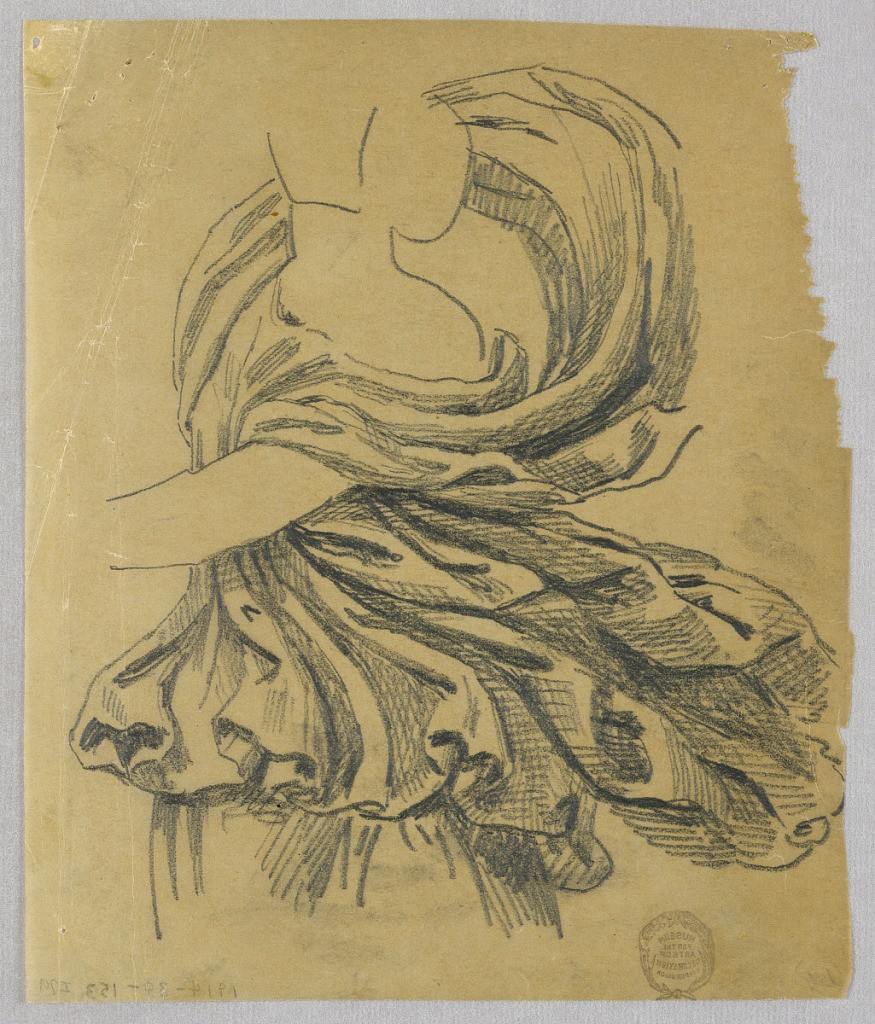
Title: Drapery Study
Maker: Francis Augustus Lathrop, American, 1849–1909
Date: ca. 1895
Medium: Graphite on tracing paper
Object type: Drawing
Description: Figure in full drapery, standing, facing to the left, with her left arm extended.